Field crop: tomato
Growth stage: 1
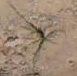
Species: cyperus